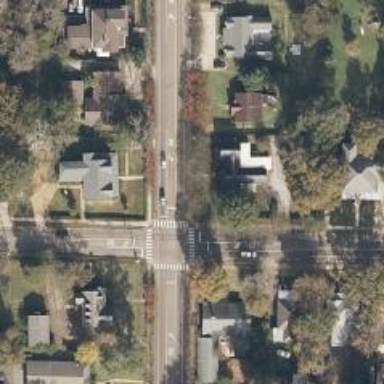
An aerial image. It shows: Marked road crossing.